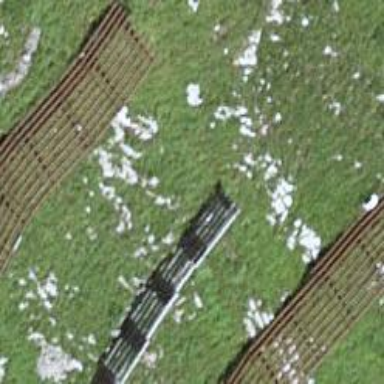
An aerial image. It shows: Structure designed for avalanche protection.